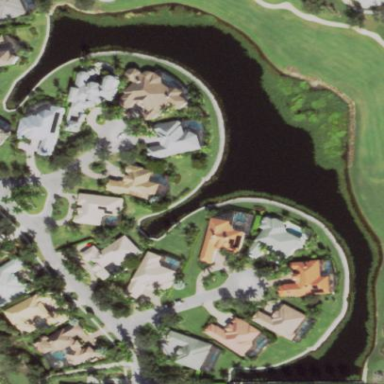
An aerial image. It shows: Water hazard in golf course. The hazard is natural water feature.